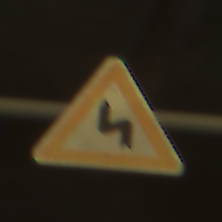
Verkehrszeichen: DoppelkurveZunaechstLinks
Umgebung: Roofed, Special
Tageszeit: Midday
Wetter: Overcast
Licht: Natural
Jahreszeit: NotSpecified
Kontrast: MediumContrast